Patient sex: M
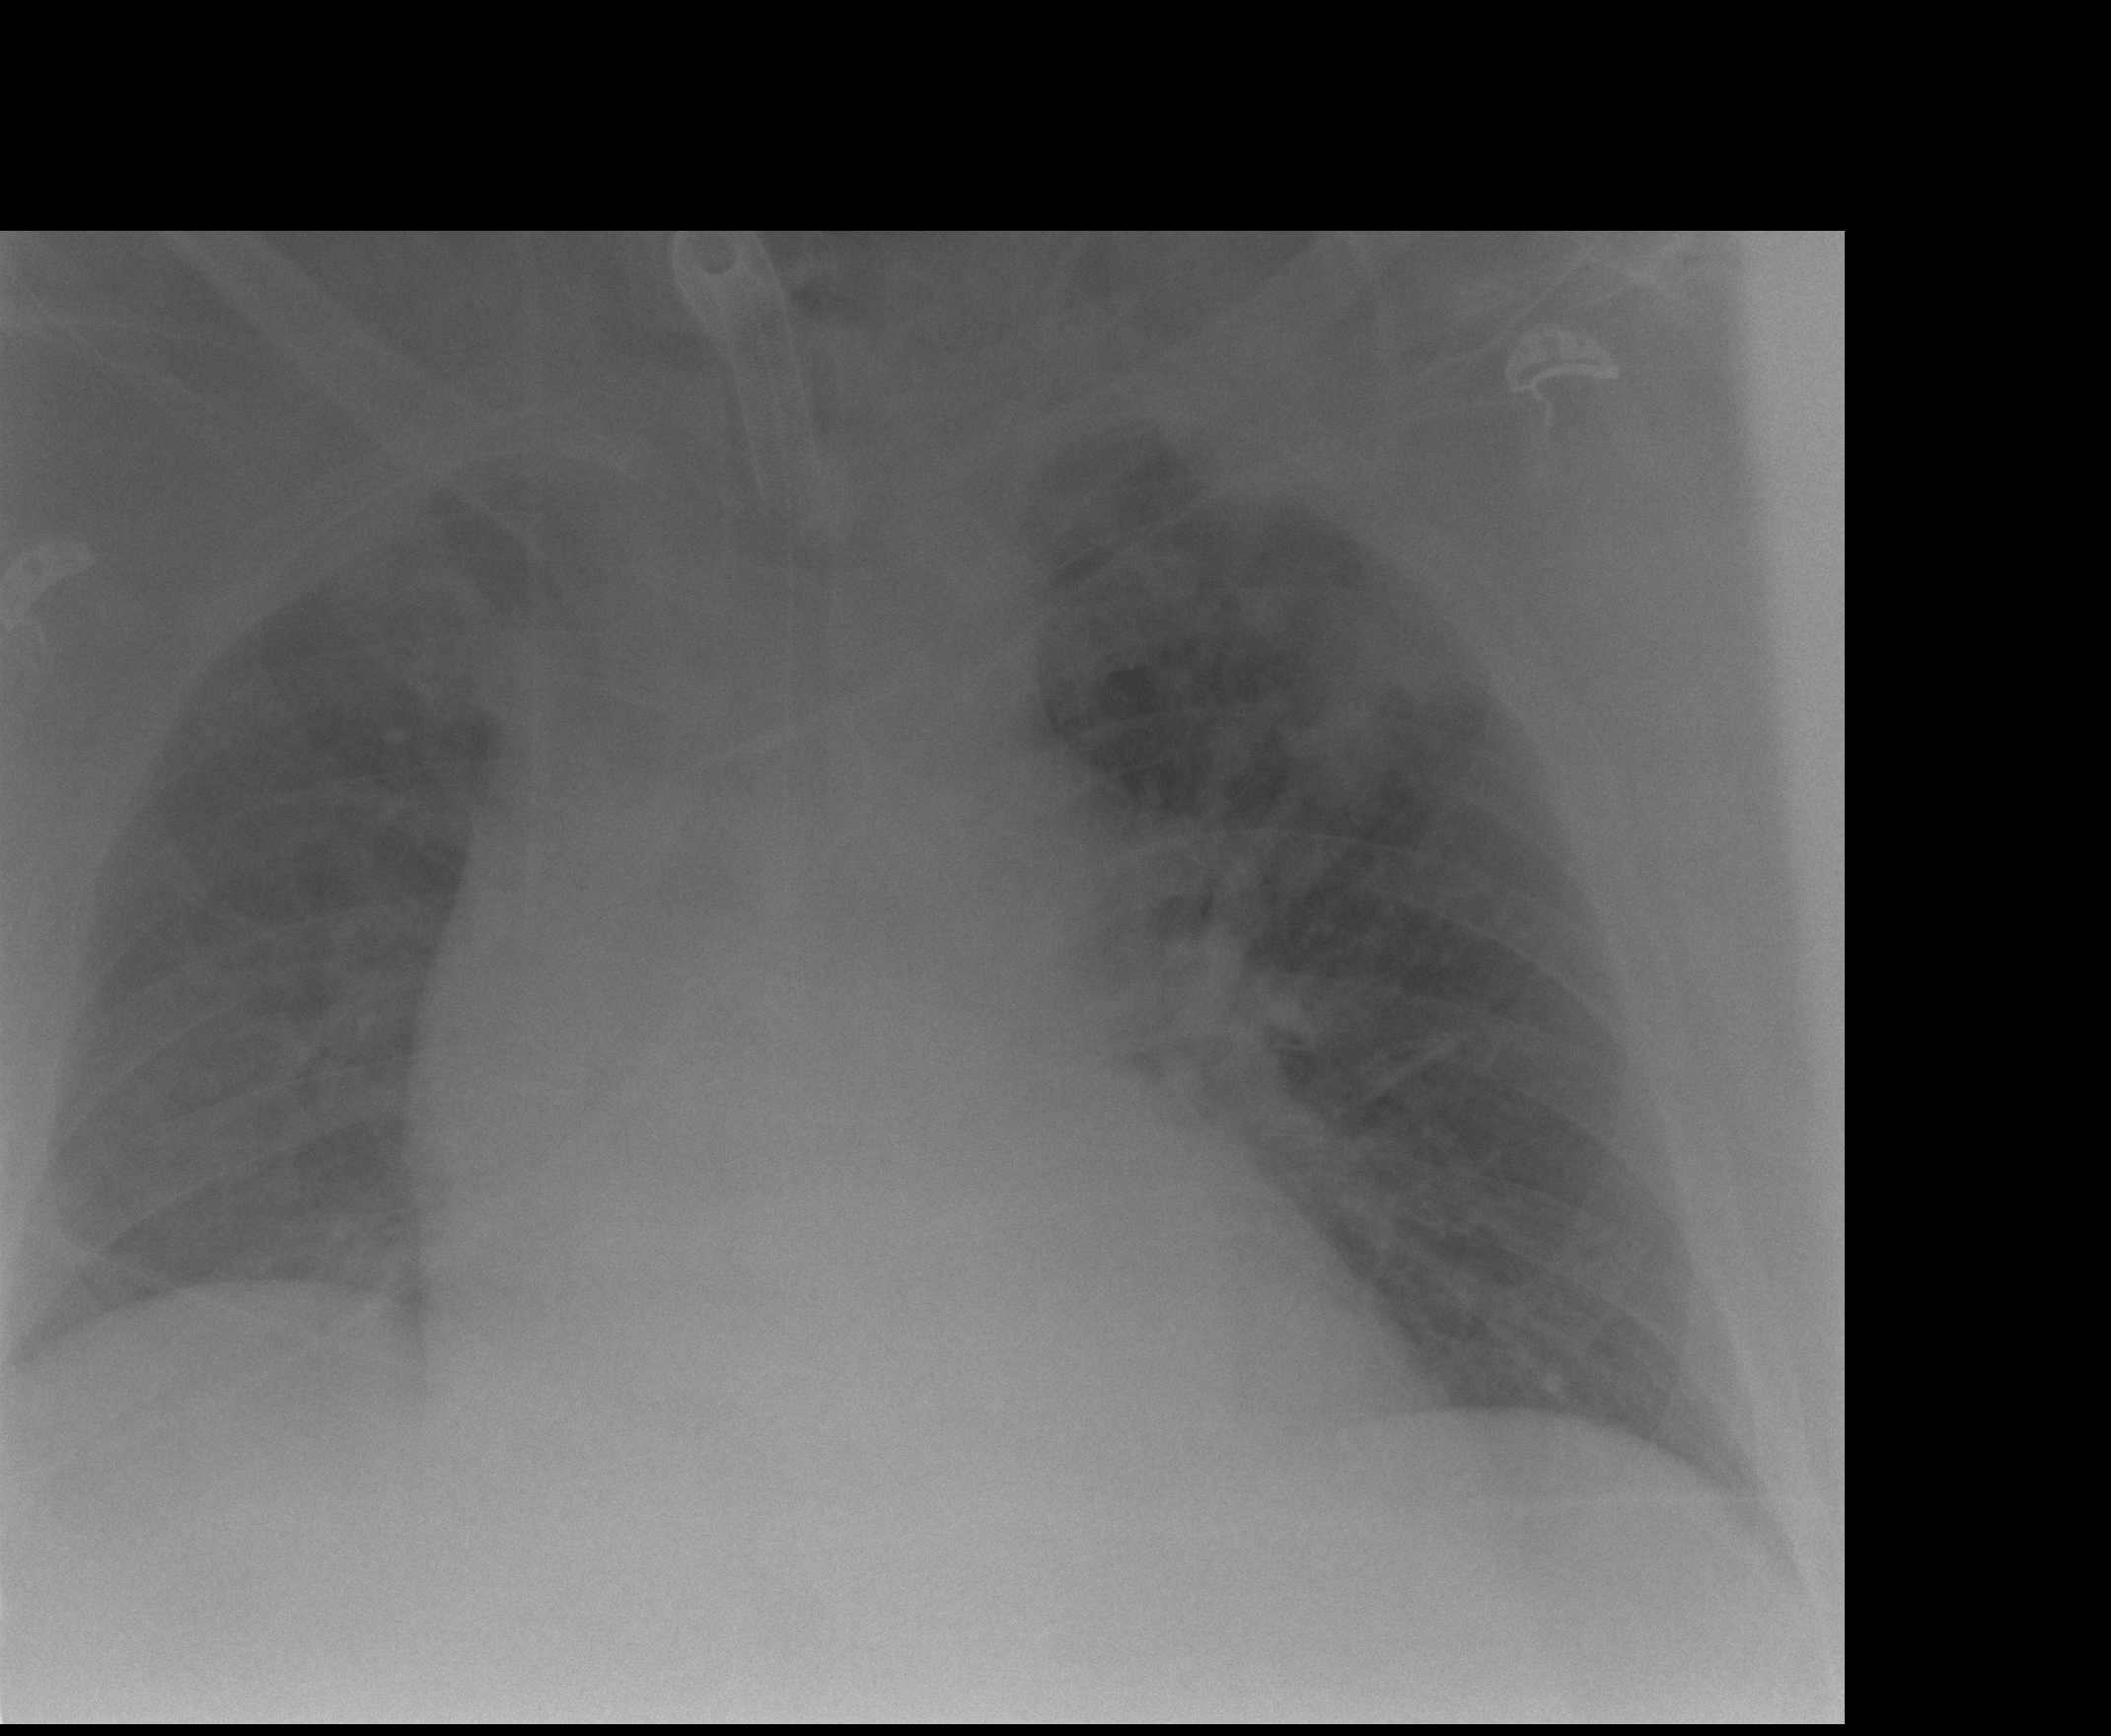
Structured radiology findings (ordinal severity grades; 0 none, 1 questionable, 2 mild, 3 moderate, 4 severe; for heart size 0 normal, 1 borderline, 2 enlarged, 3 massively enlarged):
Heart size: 0
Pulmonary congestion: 0
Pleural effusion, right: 0
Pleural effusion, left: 0
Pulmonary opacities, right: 1
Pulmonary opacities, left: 2
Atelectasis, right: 1
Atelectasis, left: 0